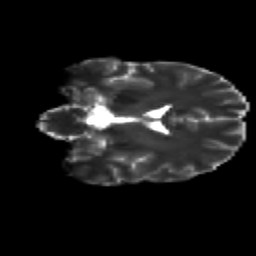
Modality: T2w
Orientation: coronal
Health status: healthy
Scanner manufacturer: siemens
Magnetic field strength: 3 T
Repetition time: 12 s
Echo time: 0.092 s